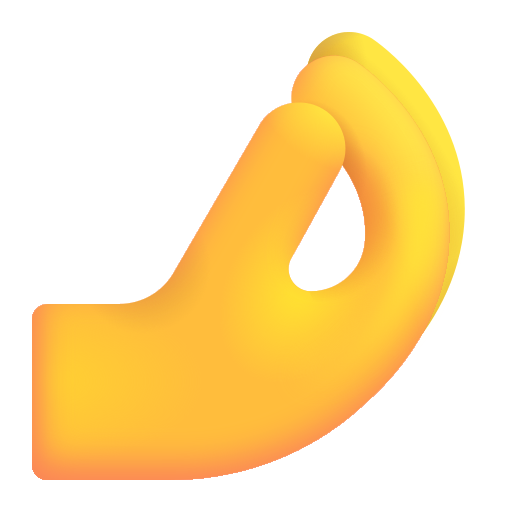
pinched fingers color default